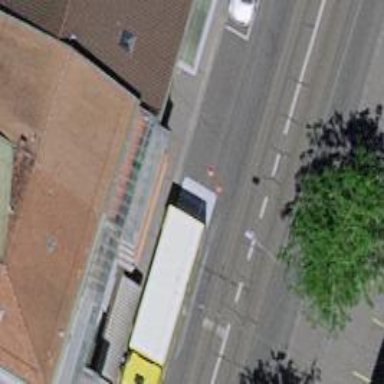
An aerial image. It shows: Tram level crossing on railway.